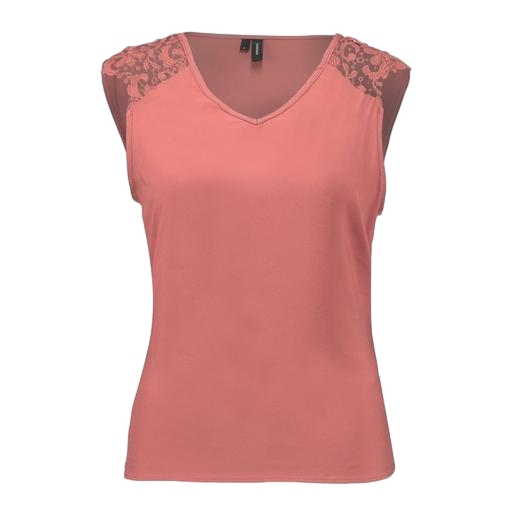
pink lace-accented top, lace-yoke t-shirt, sleeveless top lace, white background